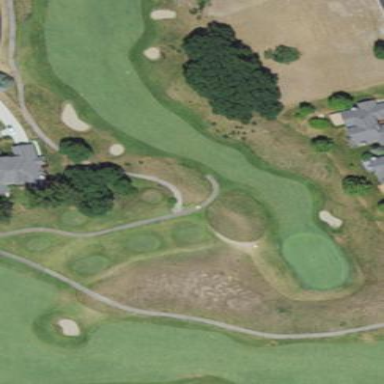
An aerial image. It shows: Grassy area designated as golf fairway.